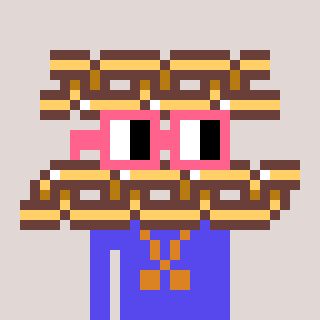
a pixel art character with square pink glasses, a chain-shaped head and a computerblue-colored body on a warm background